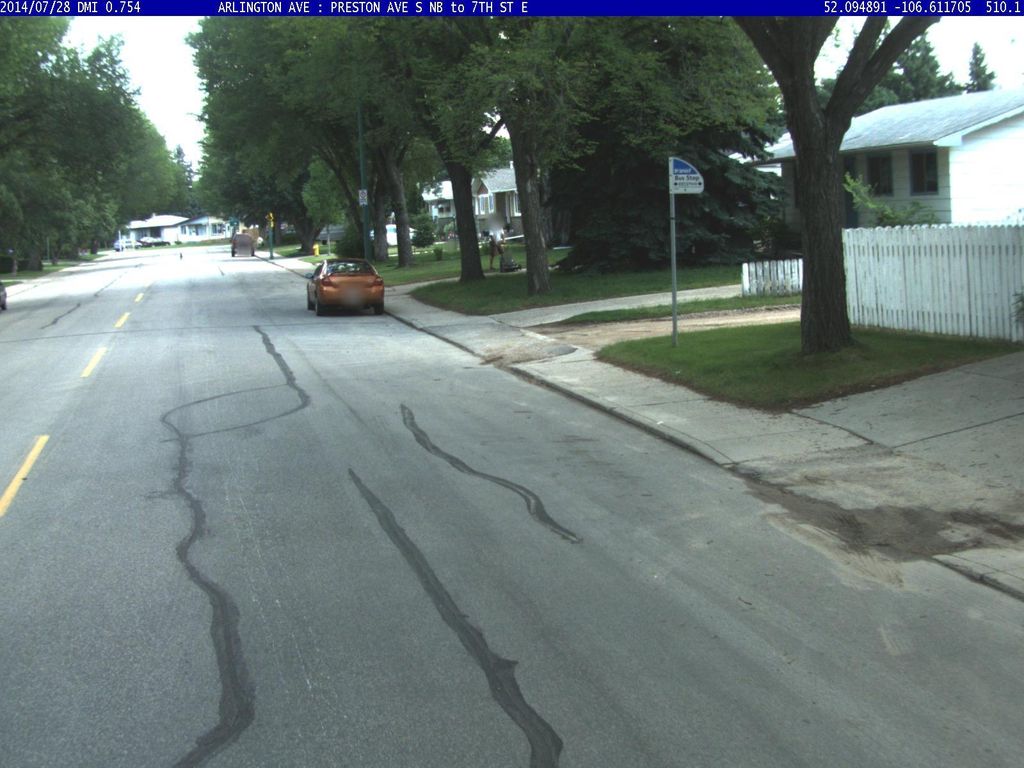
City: saskatoon